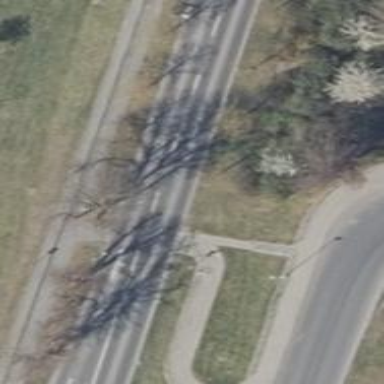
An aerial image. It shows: Asphalt road with primary designation. There is sidewalk on the left side.